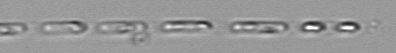
Label: Skeletonema